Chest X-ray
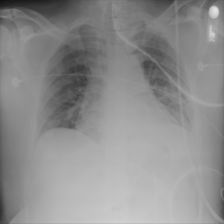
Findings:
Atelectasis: negative
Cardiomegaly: negative
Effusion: negative
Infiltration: negative
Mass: negative
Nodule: negative
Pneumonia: negative
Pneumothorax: negative
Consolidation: negative
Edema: negative
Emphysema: negative
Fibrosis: negative
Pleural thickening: negative
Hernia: negative